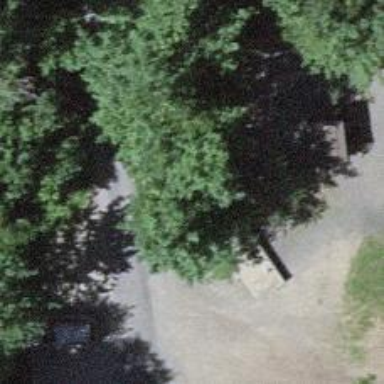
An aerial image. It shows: Picnic table located in leisure land area.